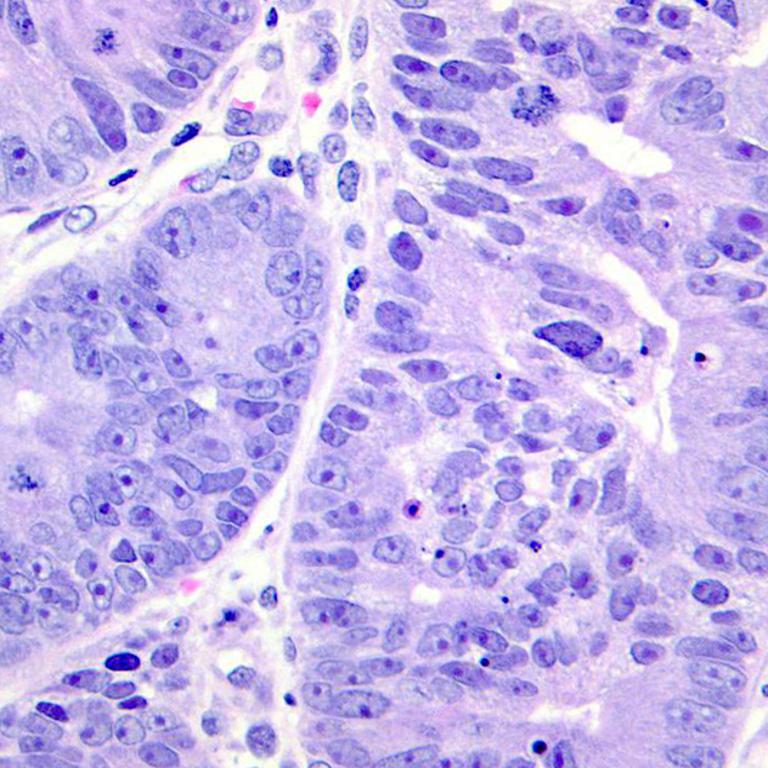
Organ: colon
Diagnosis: adenocarcinomas